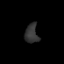
Tissue: prostate
Cell type: T cells
Senescence score: 0.6871
Nuclear area (px): 248
Mean DAPI intensity: 51.194